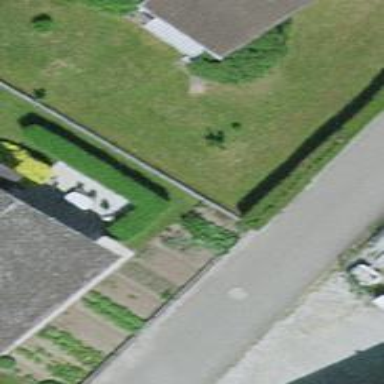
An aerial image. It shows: Hedge acting as barrier.